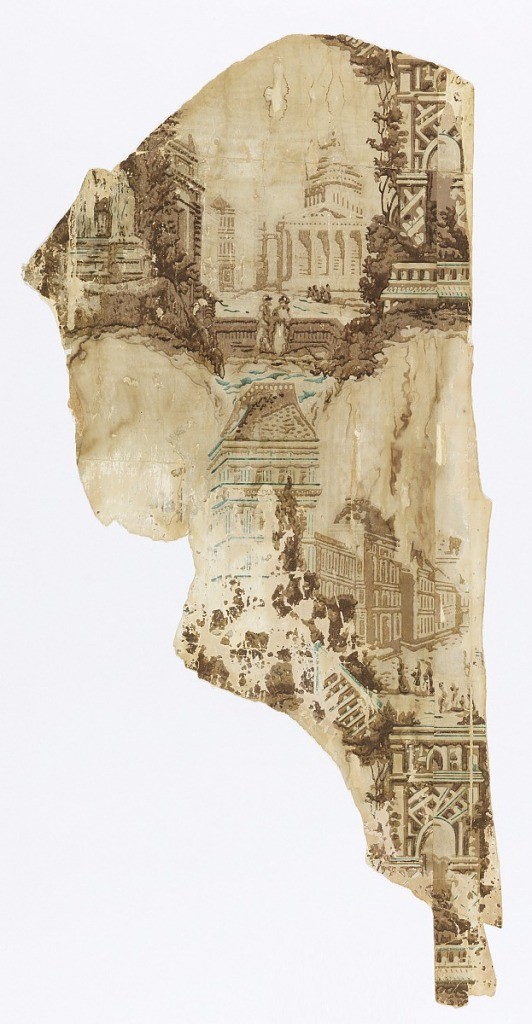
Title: Sidewall
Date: ca. 1850
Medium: Green and browns on cream ground
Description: Portion of a design showing vignetted buildings enclosed in a framework of trees and garden structures. Printed in green and browns on cream ground.